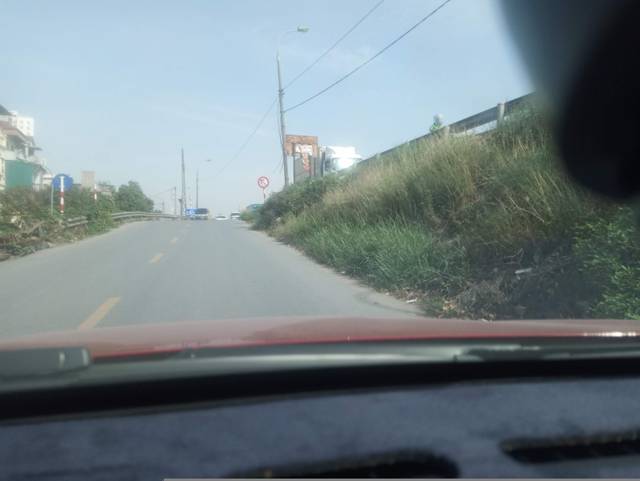
Region: Vietnam
Coordinates: 21.001, 105.879